Interaction volume radius: 10 \u00c5
Interaction volume height: 10 \u00c5
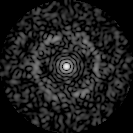
Disorder parameter: 0.8135